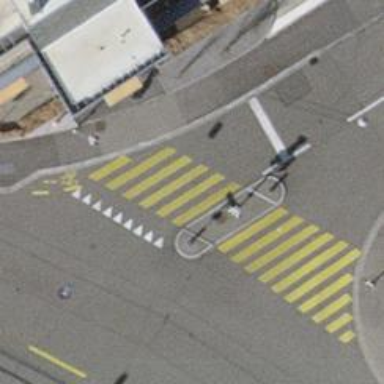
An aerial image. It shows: Footway crossing with asphalt surface and island in the middle.